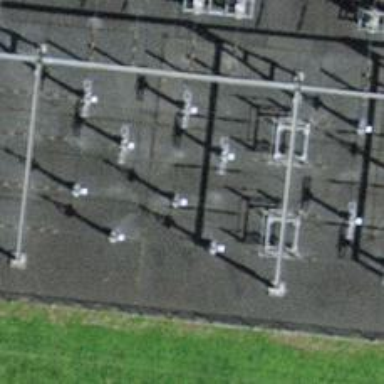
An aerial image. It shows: Busbar power line.